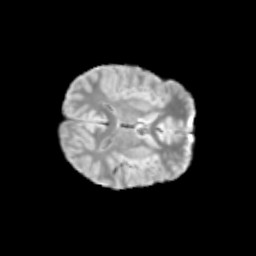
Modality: T2w
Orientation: axial
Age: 11
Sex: male
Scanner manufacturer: siemens
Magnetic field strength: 3 T
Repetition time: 3.8 s
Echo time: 0.07 s